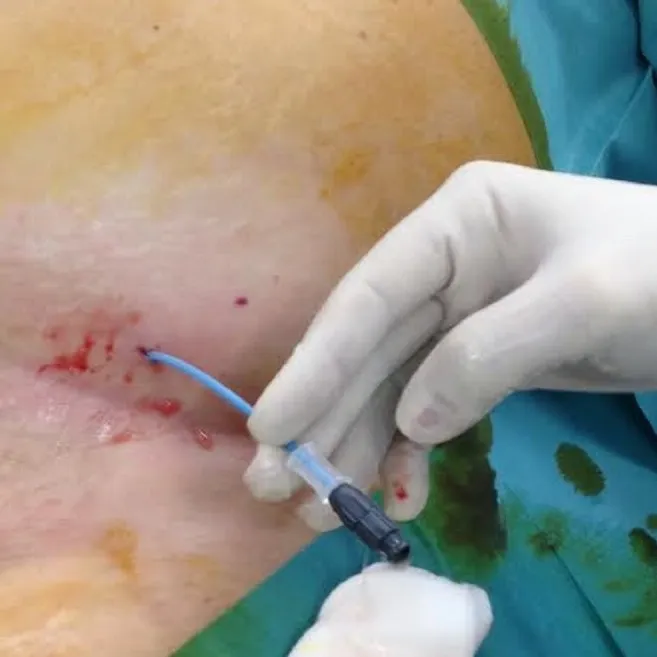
Abdominal drain.
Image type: medical_photograph (skin_photograph)